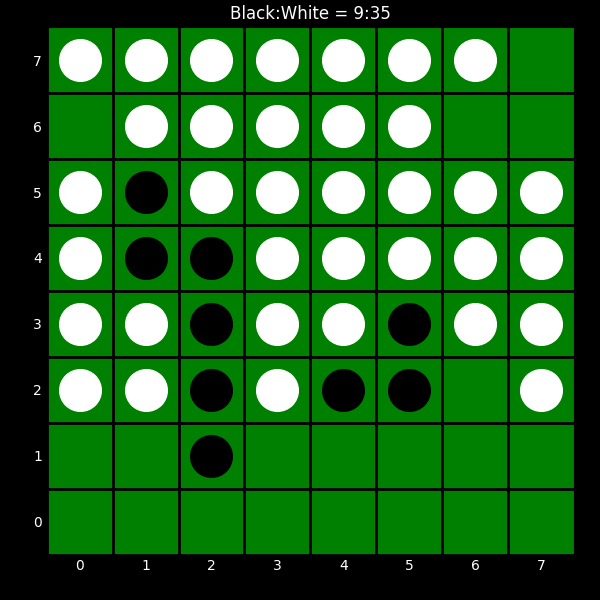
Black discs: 9
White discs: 35